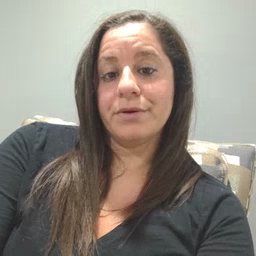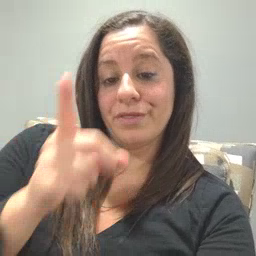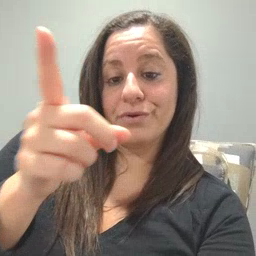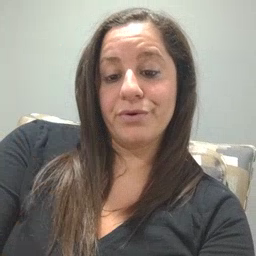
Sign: there